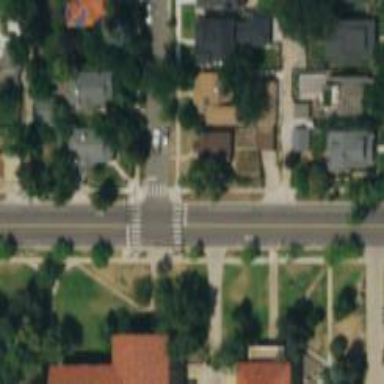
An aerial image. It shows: Marked crossing on footway.